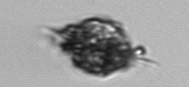
Label: Dictyocha